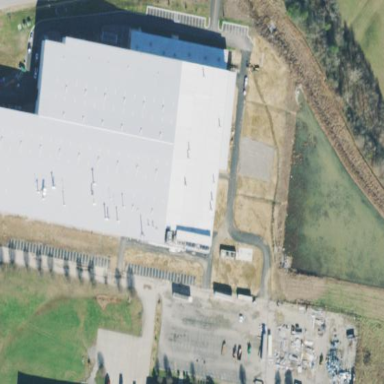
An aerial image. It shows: Industrial building.